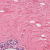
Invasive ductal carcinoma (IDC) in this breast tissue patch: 0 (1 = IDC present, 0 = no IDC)